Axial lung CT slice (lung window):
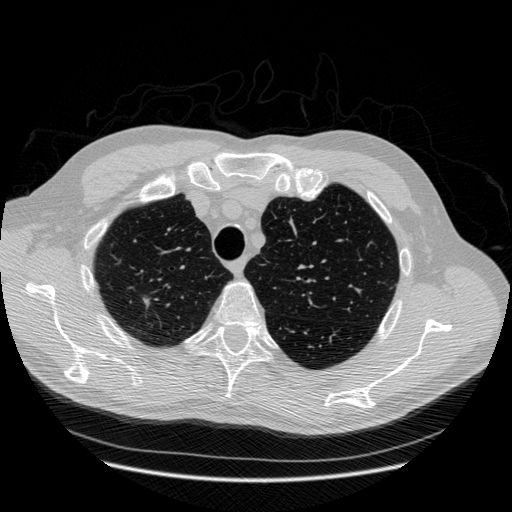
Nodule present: yes
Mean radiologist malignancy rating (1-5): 4